Question: I'm a newbie about Kotlin. My first project is to consume a rest api. I already made that using retrofit. But I have a problem when I'm logging the response, my data class is null. I don't know where is the error.
'''
object RetrofitClient {
var retrofit: Retrofit? = null
fun getClient(baseUrl: String): Retrofit? {
if (retrofit == null) {
//TODO While release in Google Play Change the Level to NONE
val interceptor = HttpLoggingInterceptor()
interceptor.level = HttpLoggingInterceptor.Level.BODY
val client = OkHttpClient.Builder()
.addInterceptor(interceptor)
.connectTimeout(100, TimeUnit.SECONDS)
.readTimeout(100, TimeUnit.SECONDS)
.build()
retrofit = Retrofit.Builder()
.client(client)
.baseUrl(baseUrl)
.addConverterFactory(GsonConverterFactory.create())
.build()
}
return retrofit
}
}
'''
'''
public interface ApiLoginService {
@POST("UserManagementCoreAPI/api/v1/users")
fun loginService(@Body request: RequestBody): Call<DataLogin>
}
object ApiUtils {
val BASE_URL = "------"
val apiLoginService: ApiLoginService
get() = RetrofitClient.getClient(BASE_URL)!!.create(ApiLoginService::class.java)
}
'''
'''
data class DataLogin (
@SerializedName("employeeId") val employeeId : String,
@SerializedName("fullName") val fullName : String,
@SerializedName("loginConfins") val loginConfins : String,
@SerializedName("branchId") val branchId : String,
@SerializedName("isActive") val isActive : String
)
'''
'''
mApiLoginService!!.loginService(requestBody).enqueue(object : Callback<DataLogin>{
override fun onResponse(call: Call<DataLogin>, response: Response<DataLogin>) {
if(response.isSuccessful()){
if(response.body().toString() == null){
Log.d(tag,"Null")
}else{
Log.d(tag,"Logging In " + response.body()!!)
progressBar.visibility = View.GONE
btn_submit.visibility = View.VISIBLE
startActivity(Intent(this@MainActivity, HomeActivity::class.java))
}
}else{
Toast.makeText(applicationContext, "Invalid username or password", Toast.LENGTH_LONG).show()
Log.d(tag,"Error " + response.errorBody().toString())
progressBar.visibility = View.GONE
btn_submit.visibility = View.VISIBLE
}
}
override fun onFailure(call: Call<DataLogin>, t: Throwable) {
progressBar.visibility = View.GONE
btn_submit.visibility = View.VISIBLE
}
})
'''
'''
message: Logging In DataLogin(employeeId=null, fullName=null, loginConfins=null, branchId=null, isActive=null)
'''
I don't know where is the error and why my data is null. If the response succeeds is still gives me null.
This is a postman example

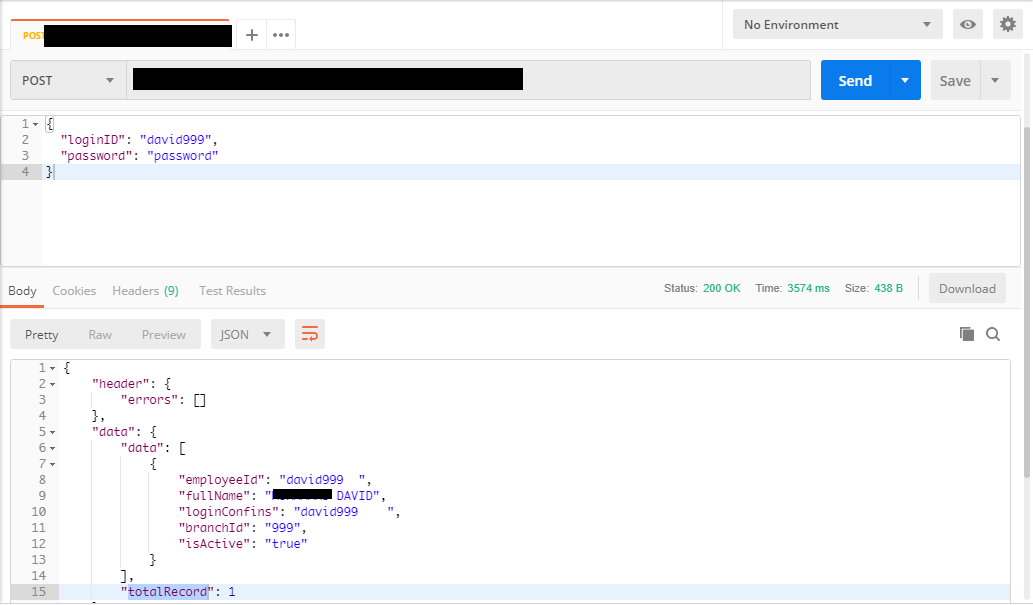
Answer: You have an issue with your schema , Your DataLogin class is different of your postman schema , Retrofit is waiting for : fullName, isActive ...., and the response is : header , data .. , you have to create class that contains header as variable of type 'Header(errors:List<AnotherClass>)', data as variable of type 'Data(data(List<DataLogin>),totalRecord:Int)', i would suggest if you use helper website like <URL>